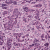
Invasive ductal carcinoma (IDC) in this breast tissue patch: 1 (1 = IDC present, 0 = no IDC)